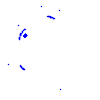
Particle: kaon